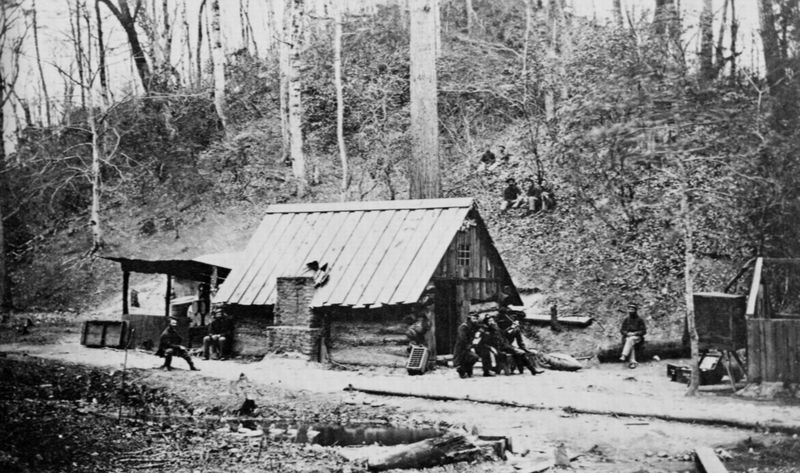
Titel: Torpedolager auf dem James Fluss
Künstler: Mathew B. Brady
Schlagwörter: berg, himmel, laub, mann, weiß, bäume, fluss, menschen, see, sitzen, äste, fenster, holz, männer, tür, dach, gebäude, haus, weg, leute, anzüge, bärte, stein, bild, baumstamm, hügel, büsche, hütte, wald, kamine, schornstein, schuppen, kisten, arbeiten, hang, kahl, winter, pause, rast, arbeiter, stämme, unterstand, men, people, soldaten, white, window, black, gold, group, old, sit, sitting, picture, foto, fotografie, scheune, moos, wood, man, tree, boat, building, hill, house, mountain, nature, roof, trees, forest, road, way, vordach, black and white, hillside, bau, photo, baracke, lager, leaves, trunk, hut, cabin, mill, shack, zoll, chimney, bergbau, blockhütte, work, land, outdoor, rest, photograph, mine, workers, break, woods, saw, trunks, pathway, shed, lumber, tress, workmen, pioneer, männer soldaten, slate, pioneers, sawmill, lumbermill, fotografy, cabine, woodern